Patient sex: F
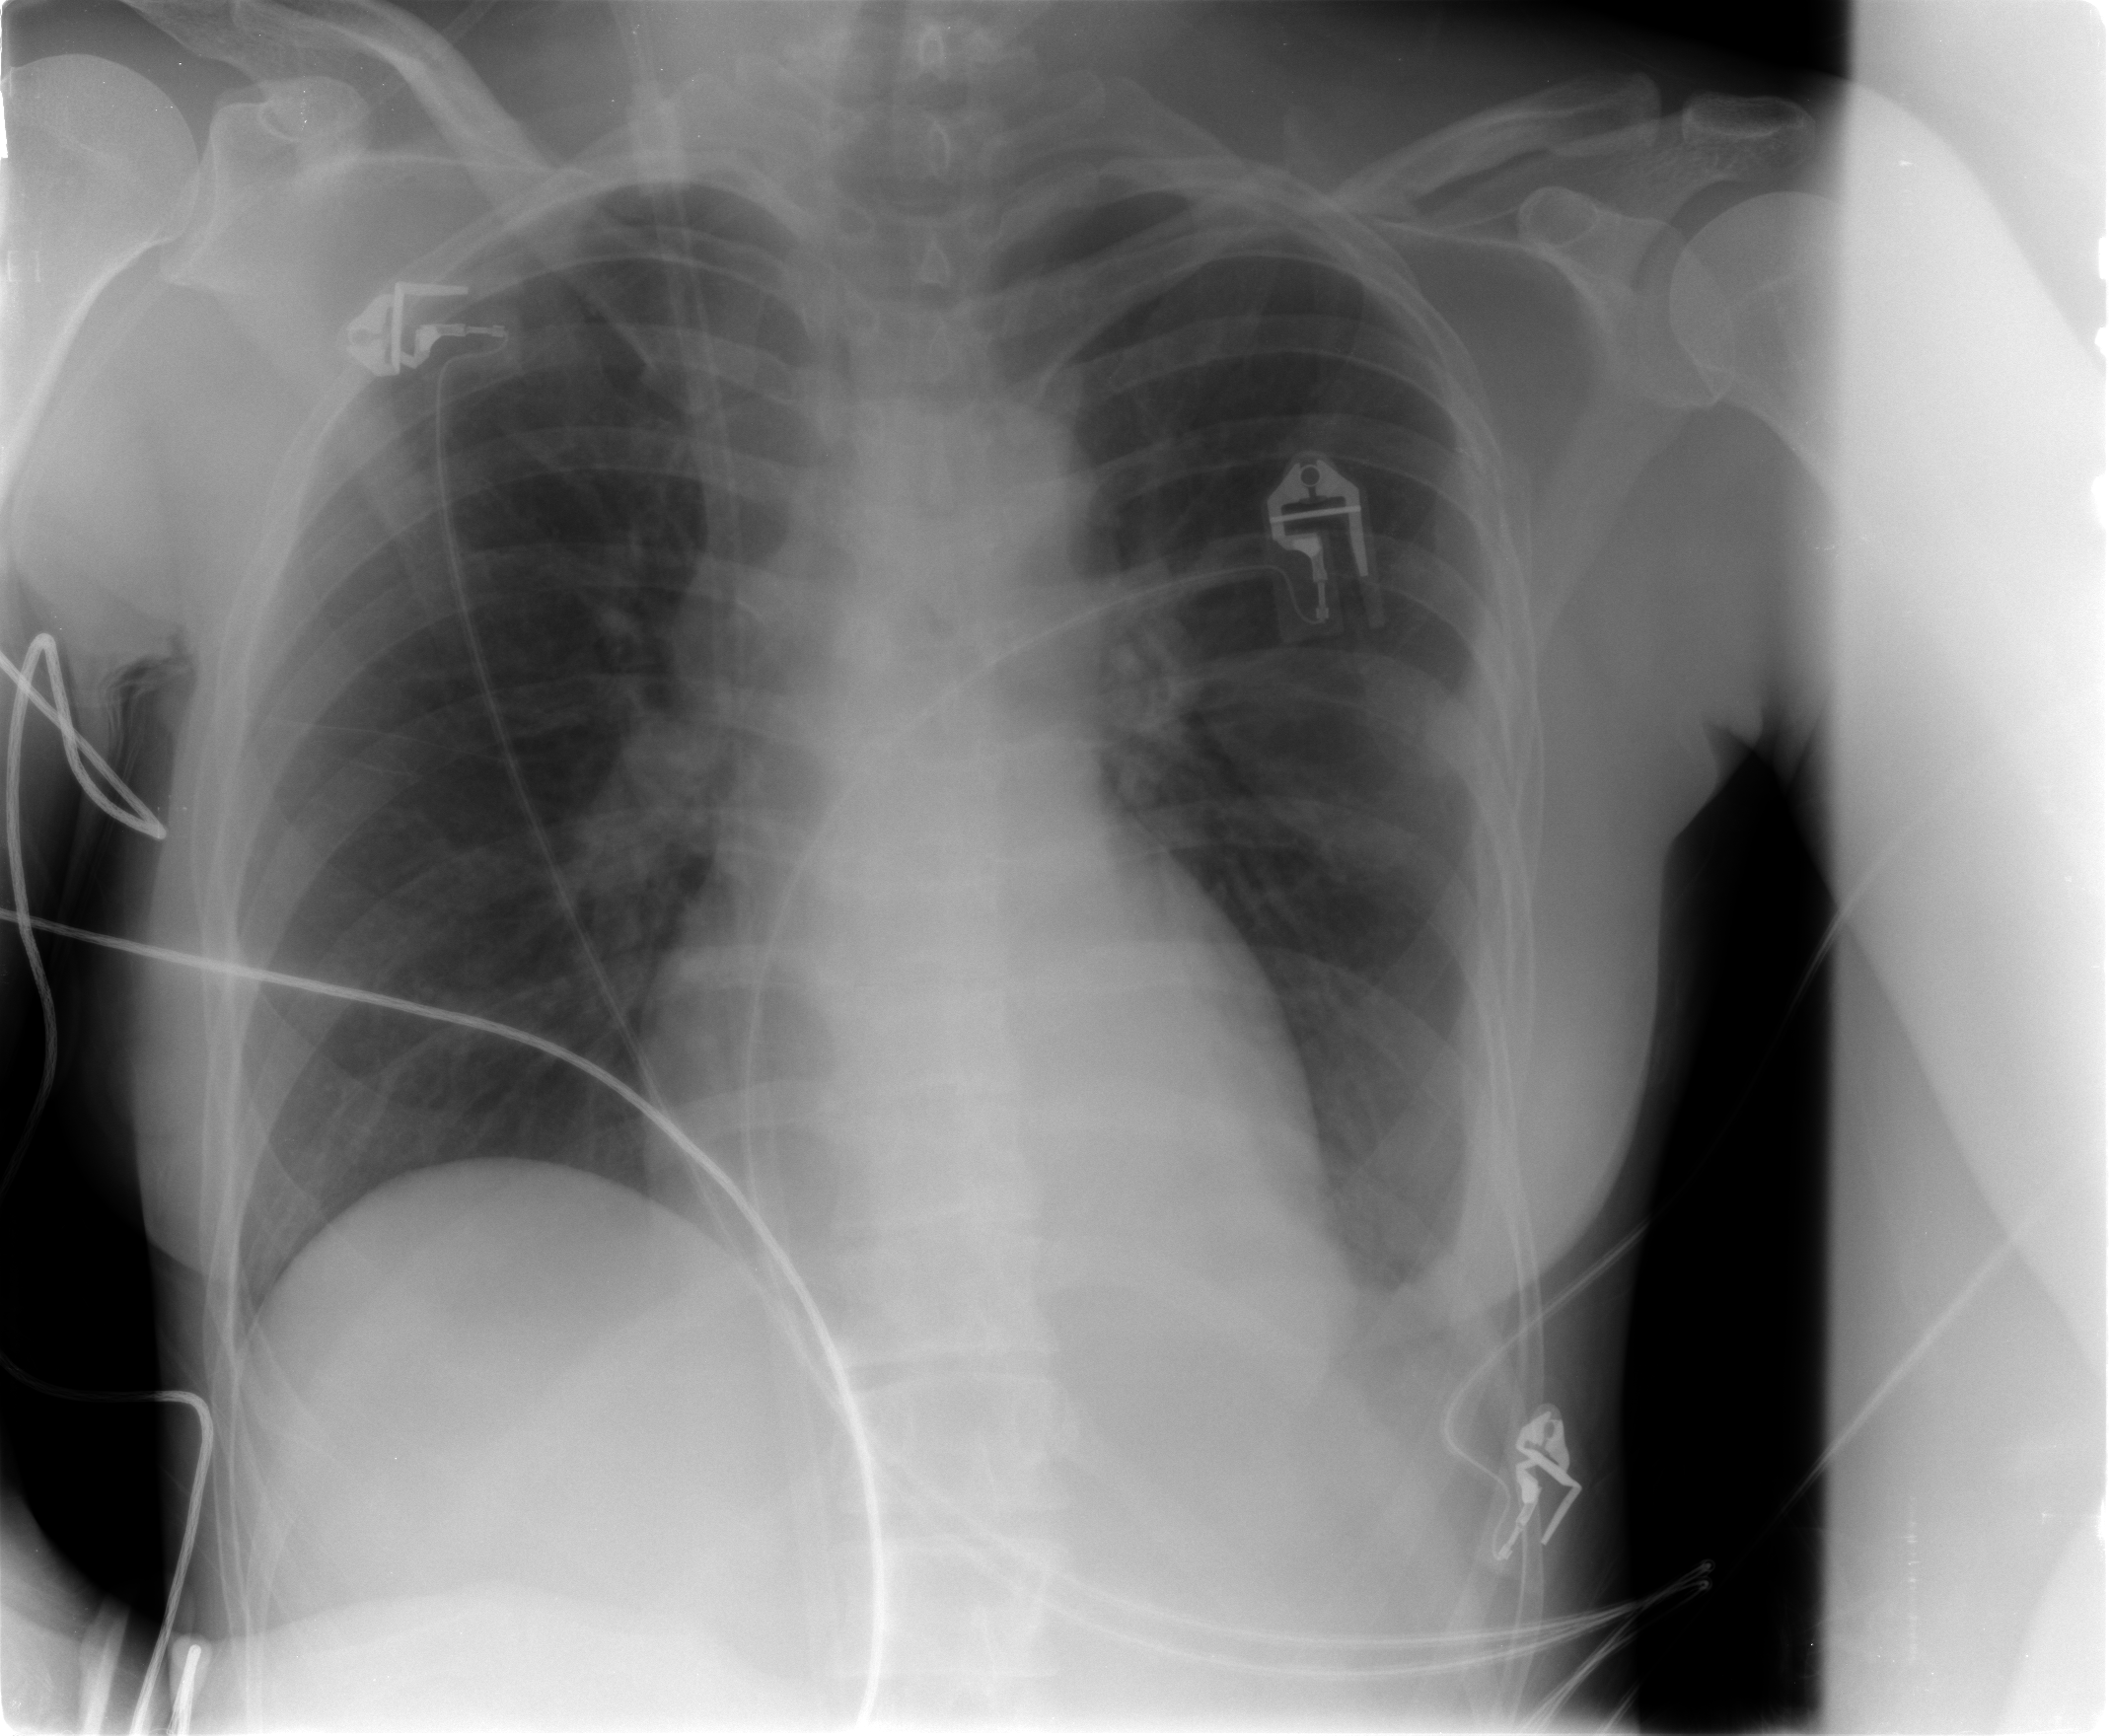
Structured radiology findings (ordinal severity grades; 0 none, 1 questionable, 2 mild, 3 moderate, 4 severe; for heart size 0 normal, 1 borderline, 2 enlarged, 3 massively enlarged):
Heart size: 0
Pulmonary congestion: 2
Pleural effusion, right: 0
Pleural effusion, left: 2
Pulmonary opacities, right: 0
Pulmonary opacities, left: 0
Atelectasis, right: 0
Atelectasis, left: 0